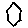
Label: hexagon